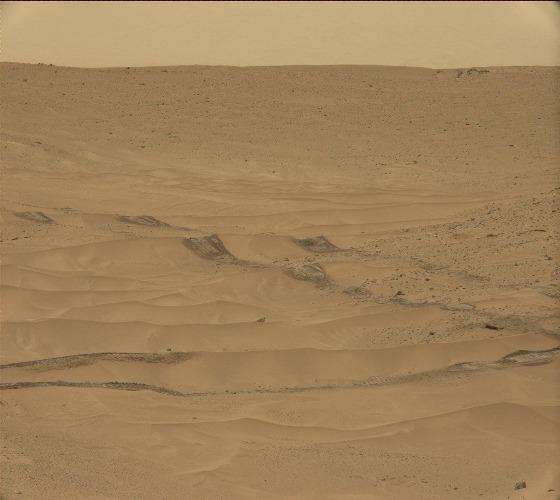
Terrain classes present: Gravel / Sand / Soil, Sky / Distant Mountains, Track